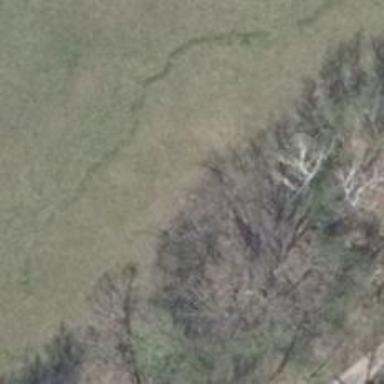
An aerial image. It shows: Disc golf hole.